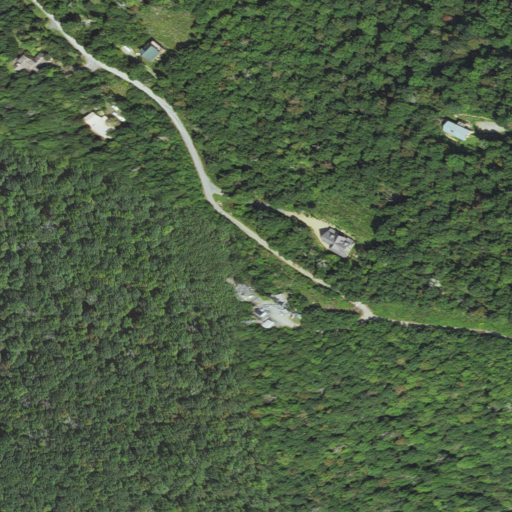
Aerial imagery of mountain in North Carolina named Rich Mountain containing deciduous forest, mixed forest, open development, grassland, and low intensity development